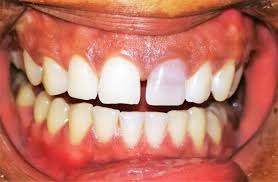
Condition: Tooth Discoloration